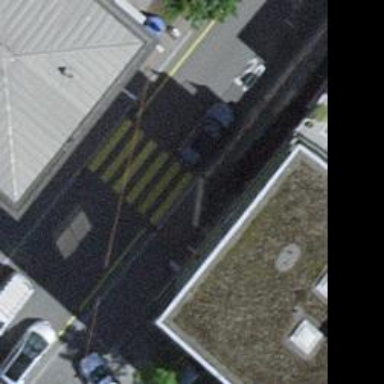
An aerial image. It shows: Uncontrolled zebra crossing on the road.